Field crop: maize
Growth stage: 2
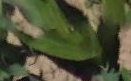
Species: maize